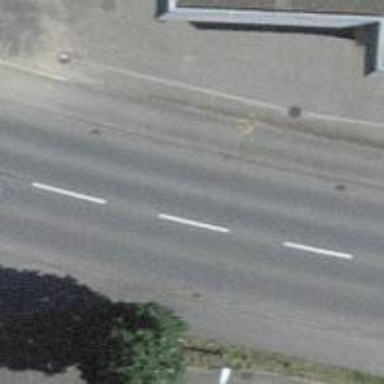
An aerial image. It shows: Cycleway.